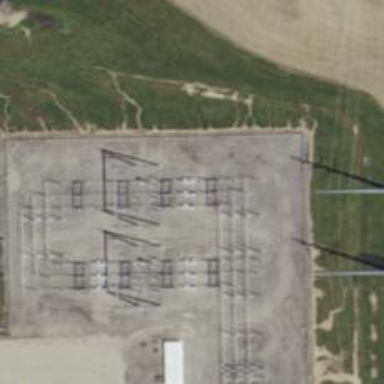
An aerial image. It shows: Switch used for power control.